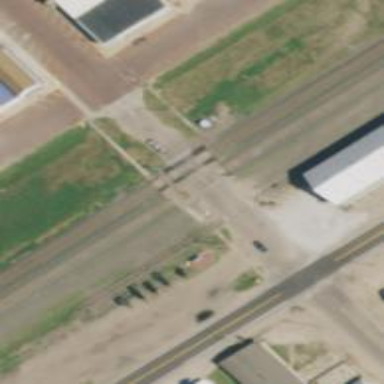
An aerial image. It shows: Railway level crossing.